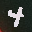
Label: 4